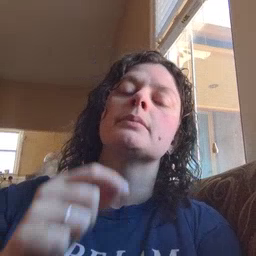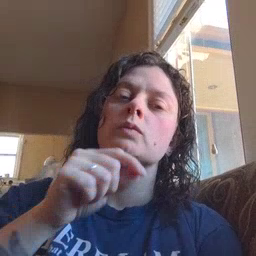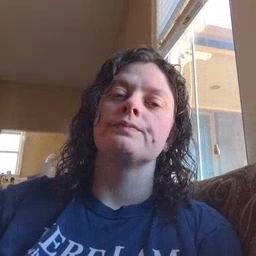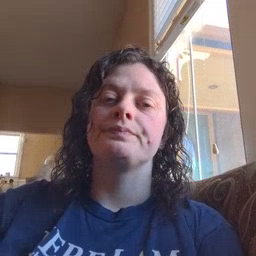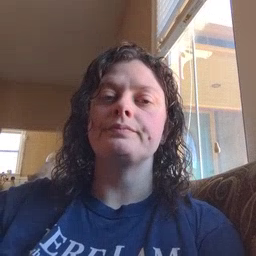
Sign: pencil